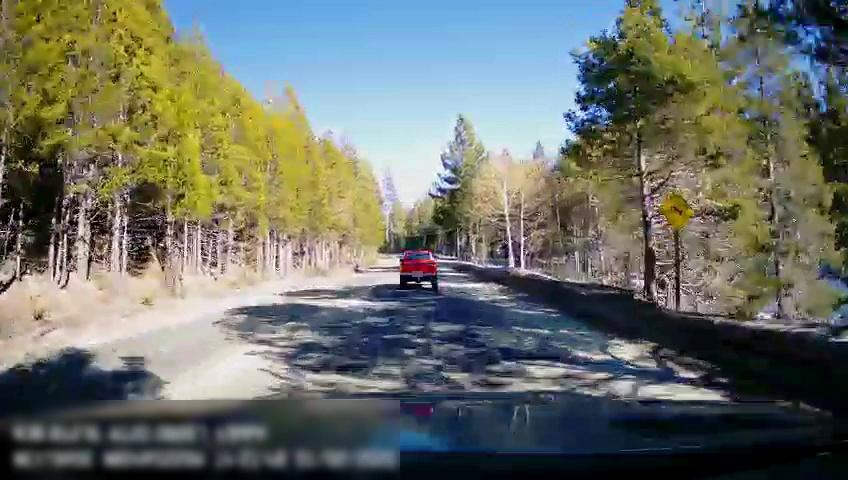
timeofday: Day
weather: Sunny
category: Drivable Space
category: Vehicles | Truck
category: Traffic | Signs